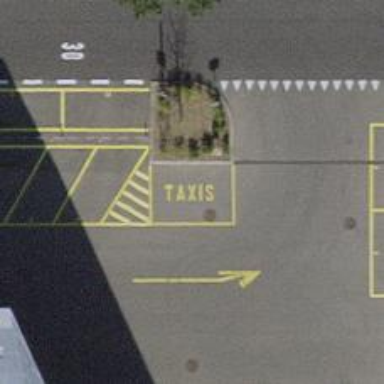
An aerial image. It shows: Taxi stand.